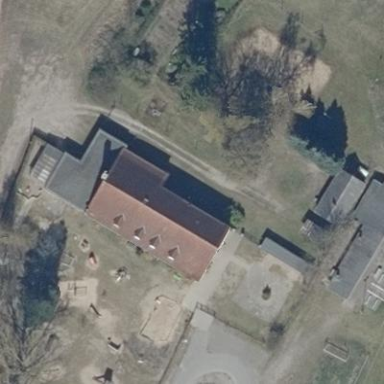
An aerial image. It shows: Kindergarten.